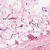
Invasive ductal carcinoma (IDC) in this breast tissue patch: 0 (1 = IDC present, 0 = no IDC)